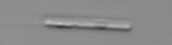
Label: Bacillariophyceae